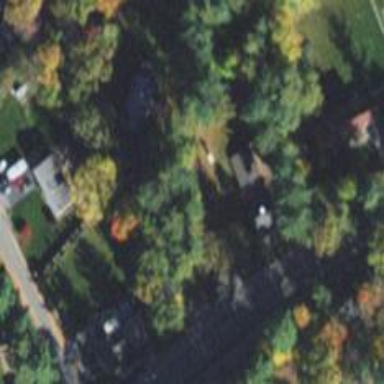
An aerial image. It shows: Driveway.